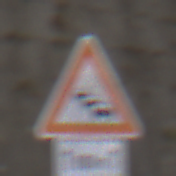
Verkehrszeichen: Stau
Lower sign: LaengeEinerStrecke1
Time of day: MorningAfternoon
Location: Outdoor (Suburban)
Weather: PartlyCloudy
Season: NotSpecified
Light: Natural